Question: What is the value of this measurement?
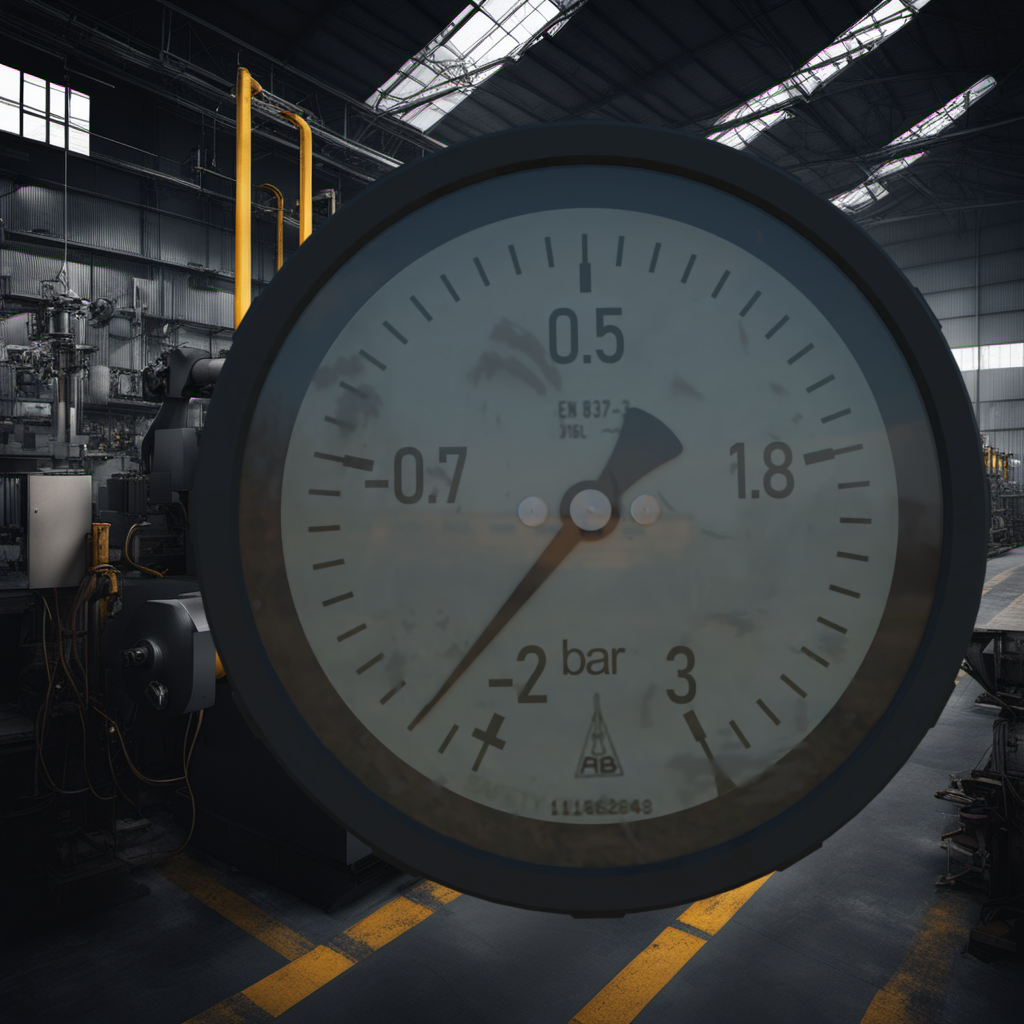
Answer: The result is -1.83
Question: What is the value range of this measurement?
Answer: The range is from -2 to 3
Question: What is the minimum and maximum value range of this measurement?
Answer: The minimum value is -2 and the maximum value is 3